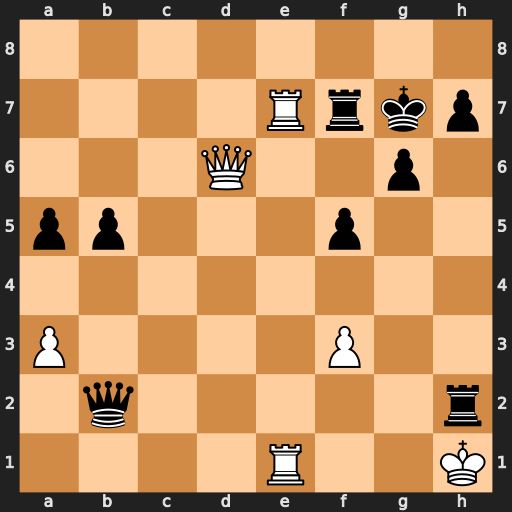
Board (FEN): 8/4Rrkp/3Q2p1/pp3p2/8/P4P2/1q5r/4R2K
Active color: w
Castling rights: -
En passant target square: -
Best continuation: Qxh2 Qxh2+ Kxh2 Rxe7 Rxe7+